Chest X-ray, AP view. Patient: 7 years old, sex M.
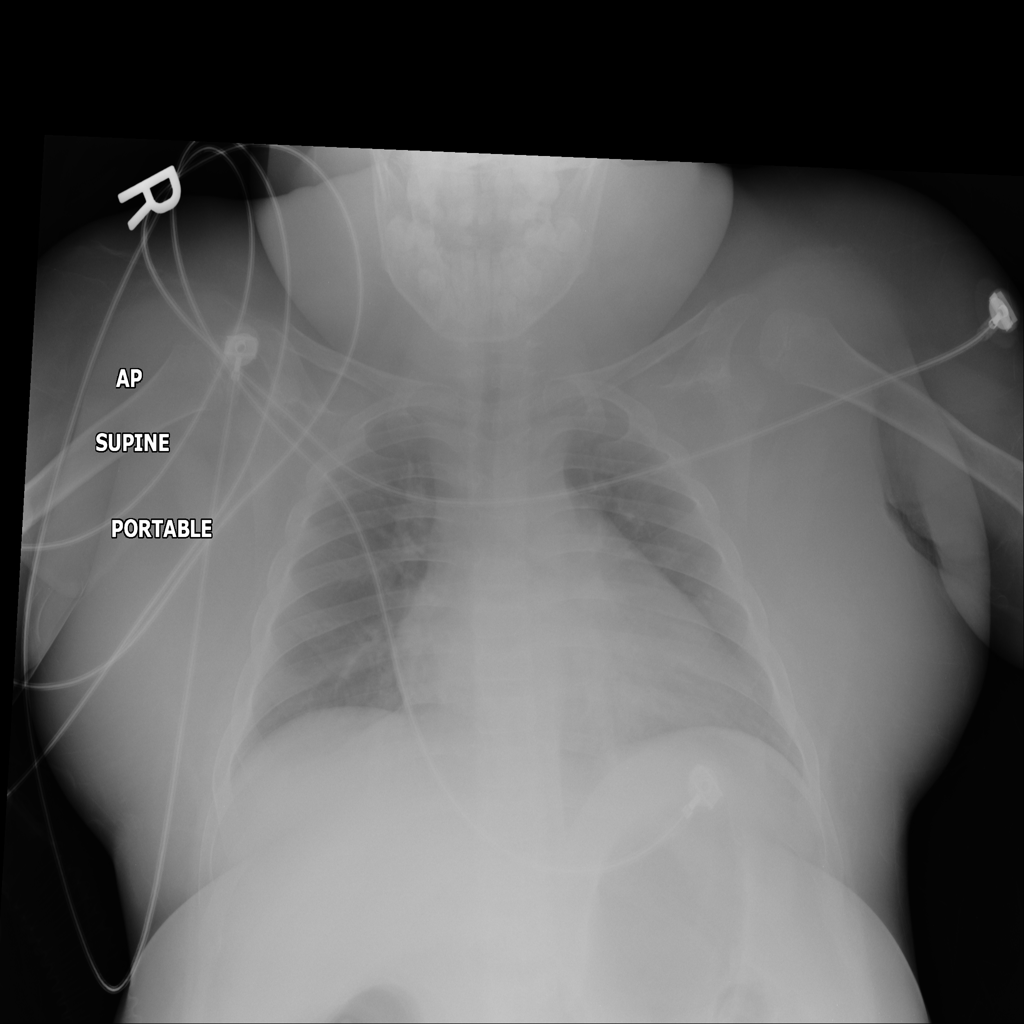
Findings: Cardiomegaly